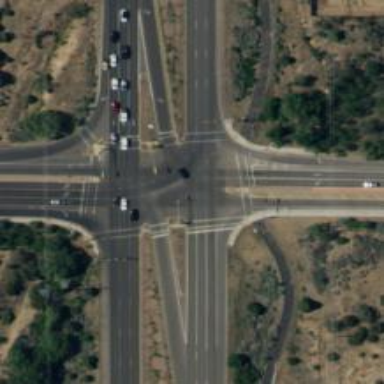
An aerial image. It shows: Road marking with turn dashes.